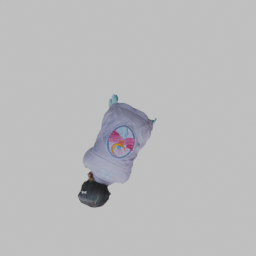
Label: people